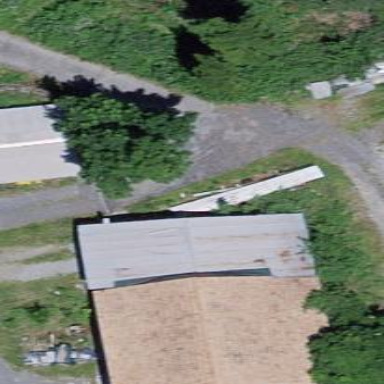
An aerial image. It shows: Barn.